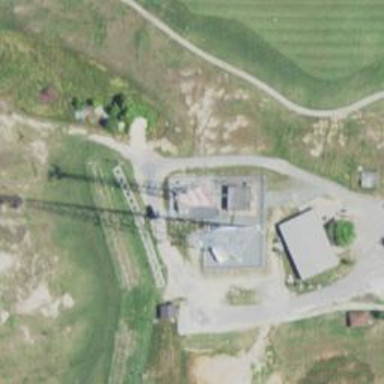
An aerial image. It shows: Mast structure.